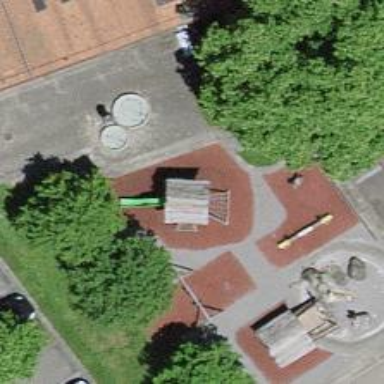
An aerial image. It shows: Playground with slide.